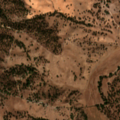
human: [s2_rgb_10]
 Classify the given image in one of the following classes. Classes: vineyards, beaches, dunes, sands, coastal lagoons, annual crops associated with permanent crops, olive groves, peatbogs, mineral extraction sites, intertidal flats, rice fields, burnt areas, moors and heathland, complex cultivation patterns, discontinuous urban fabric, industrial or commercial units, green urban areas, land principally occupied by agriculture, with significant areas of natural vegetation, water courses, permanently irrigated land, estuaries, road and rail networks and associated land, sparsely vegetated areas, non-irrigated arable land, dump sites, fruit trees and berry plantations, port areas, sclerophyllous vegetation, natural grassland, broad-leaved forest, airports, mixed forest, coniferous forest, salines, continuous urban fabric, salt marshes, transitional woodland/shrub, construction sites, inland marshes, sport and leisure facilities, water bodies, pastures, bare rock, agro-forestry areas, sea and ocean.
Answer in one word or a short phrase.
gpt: non-irrigated arable land, permanently irrigated land, agro-forestry areas, broad-leaved forest